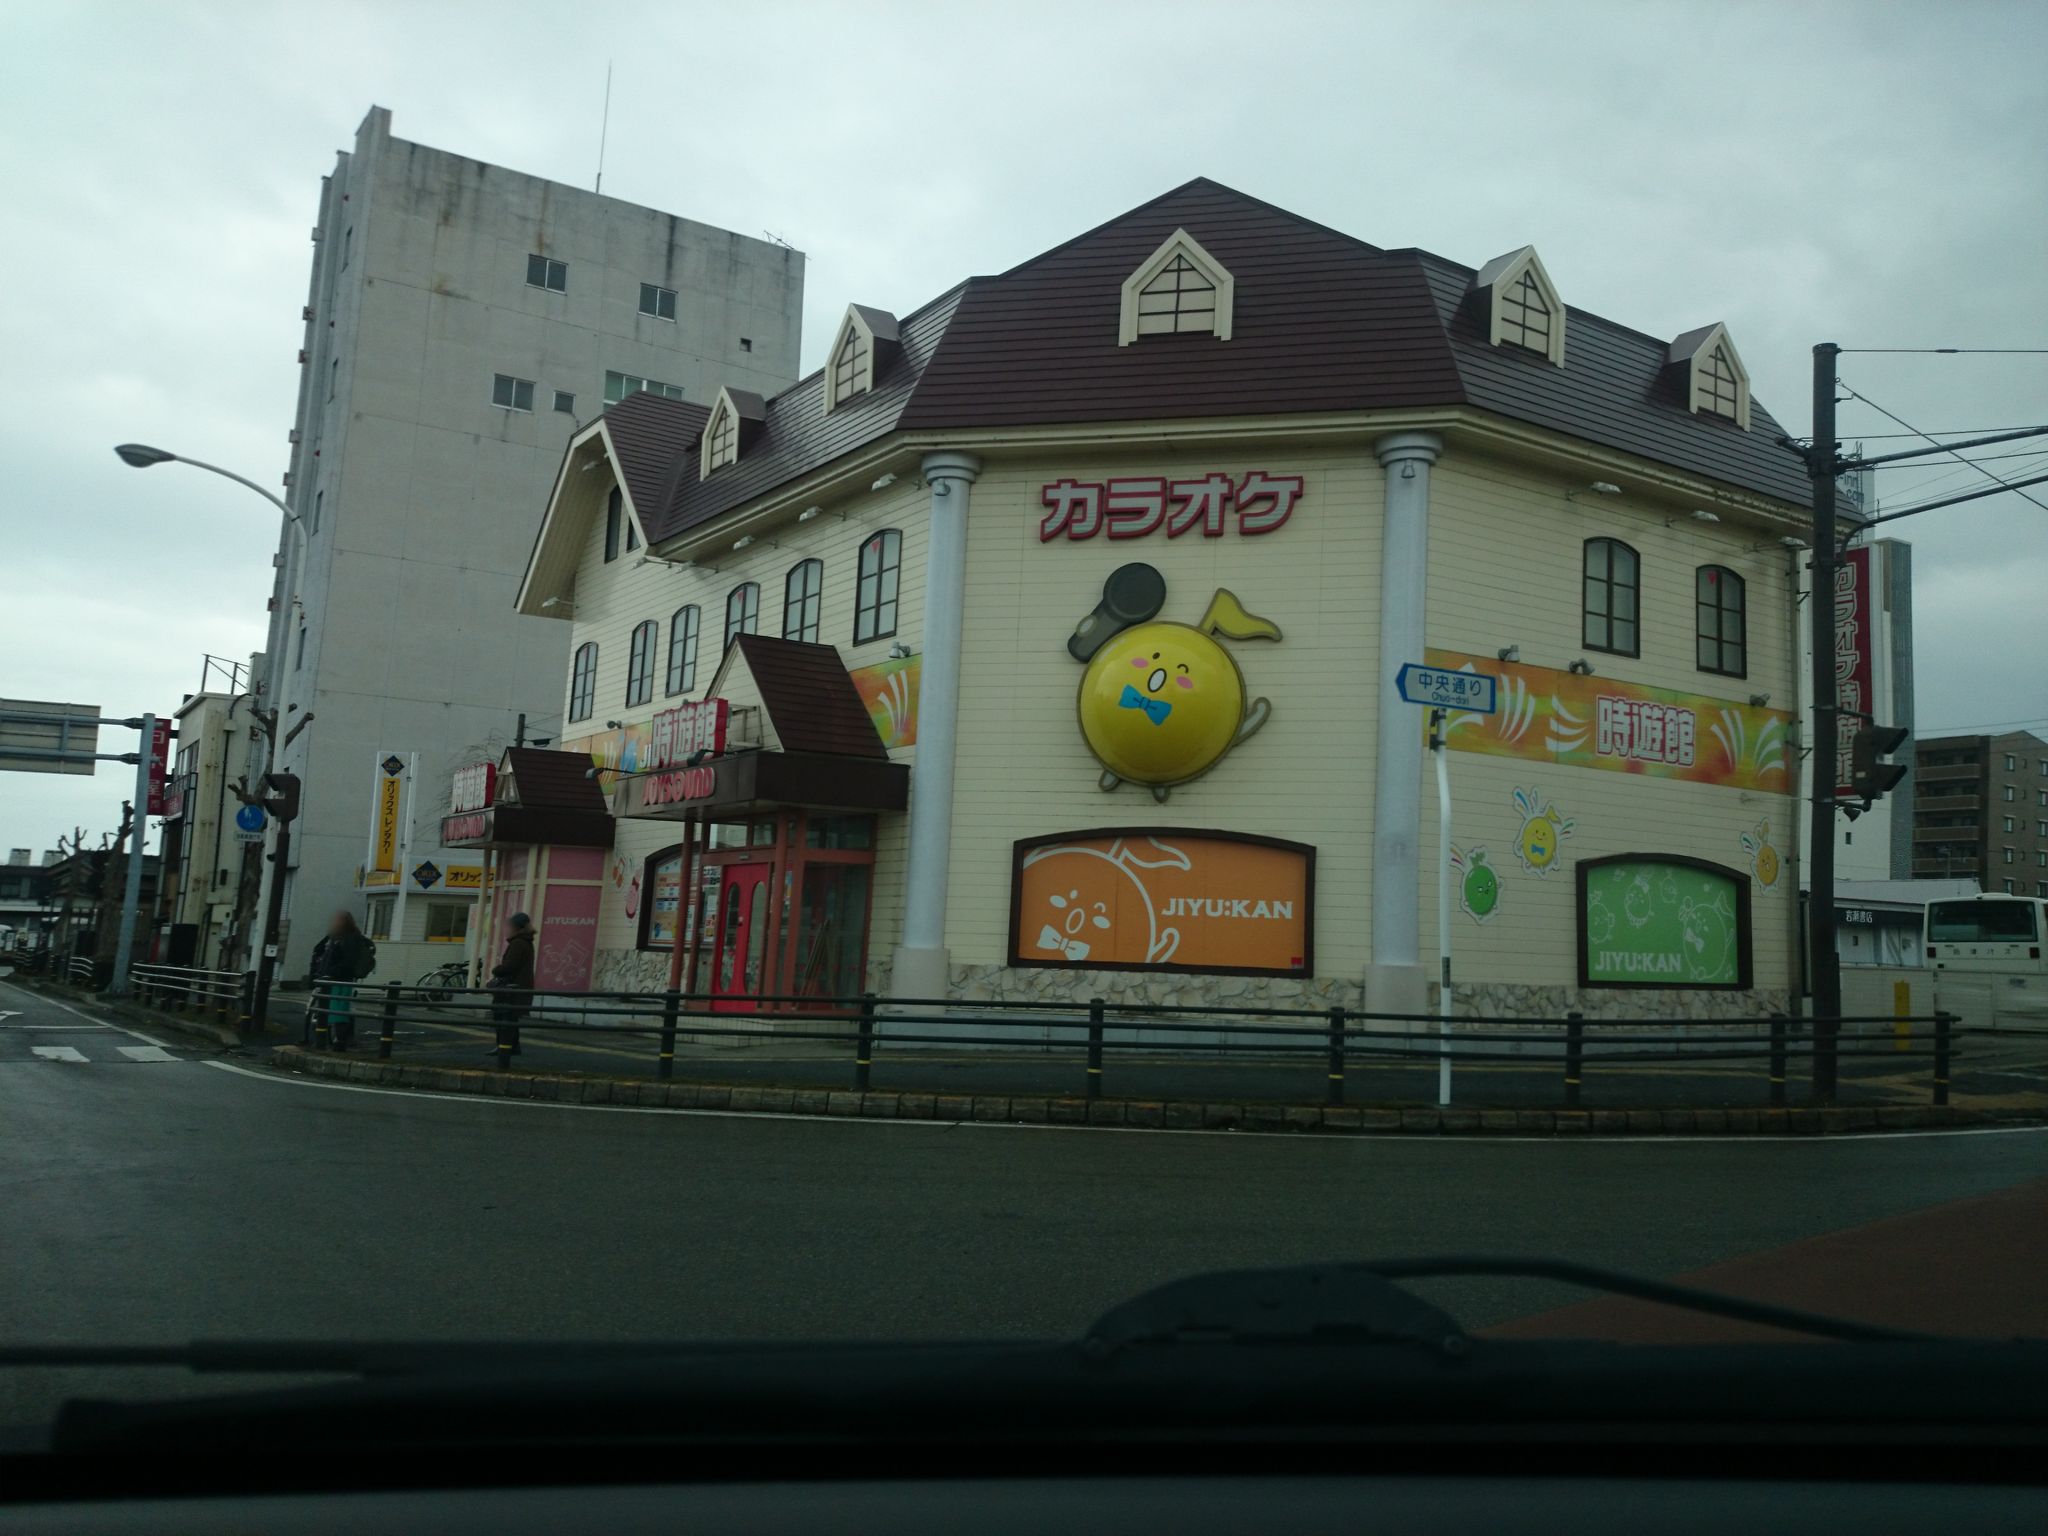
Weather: cloudy
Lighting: day
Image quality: good
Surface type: driving surface
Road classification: trunk
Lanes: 2.0
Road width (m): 3
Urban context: urban centre
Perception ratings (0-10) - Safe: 3.16, Lively: 8.72, Beautiful: 3.69, Boring: 5.04, Depressing: 6.49, Wealthy: 2.6